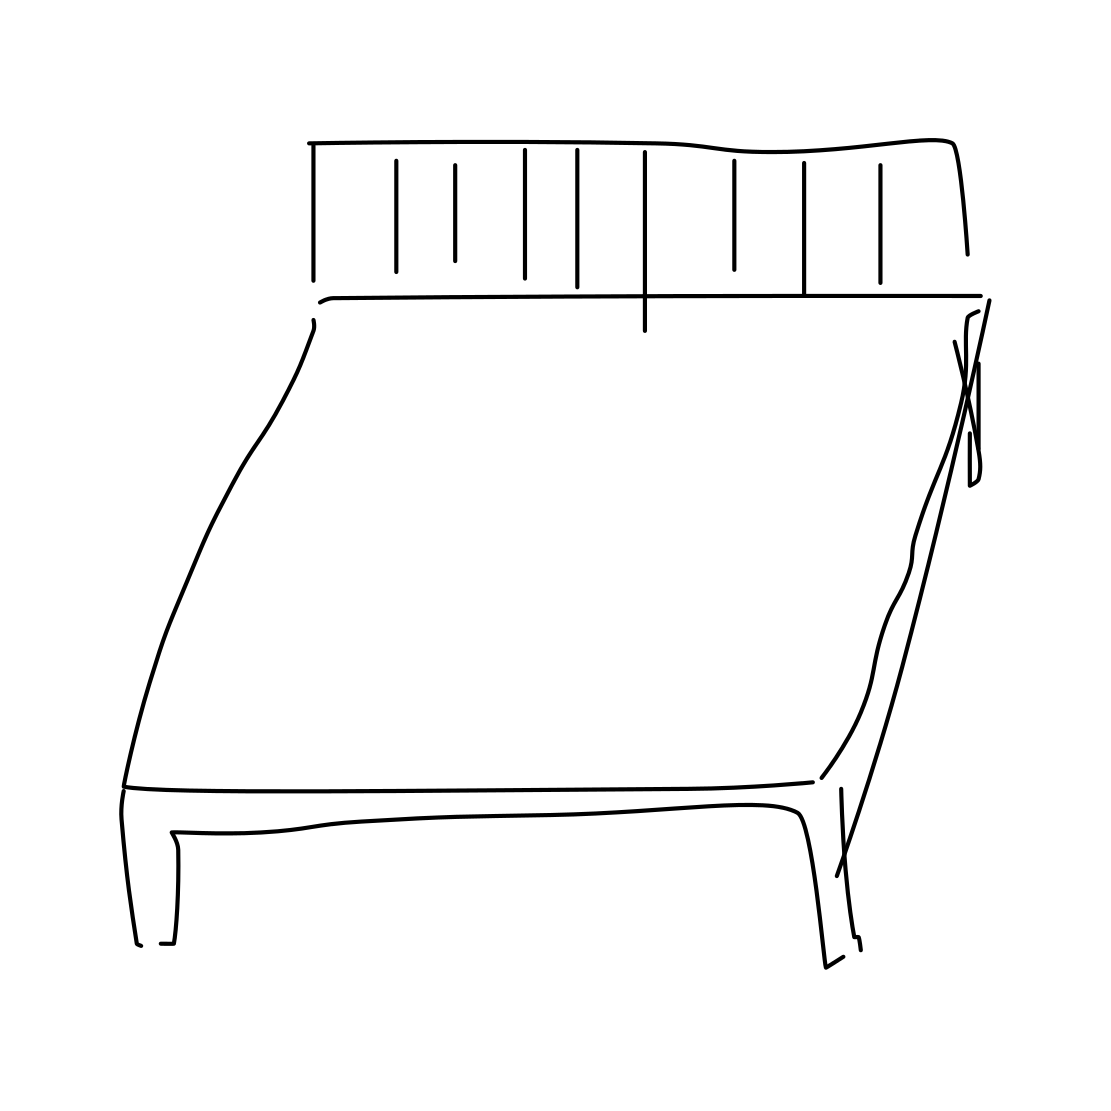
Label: bed